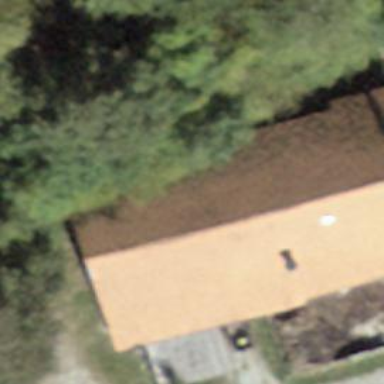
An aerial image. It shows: Barn.